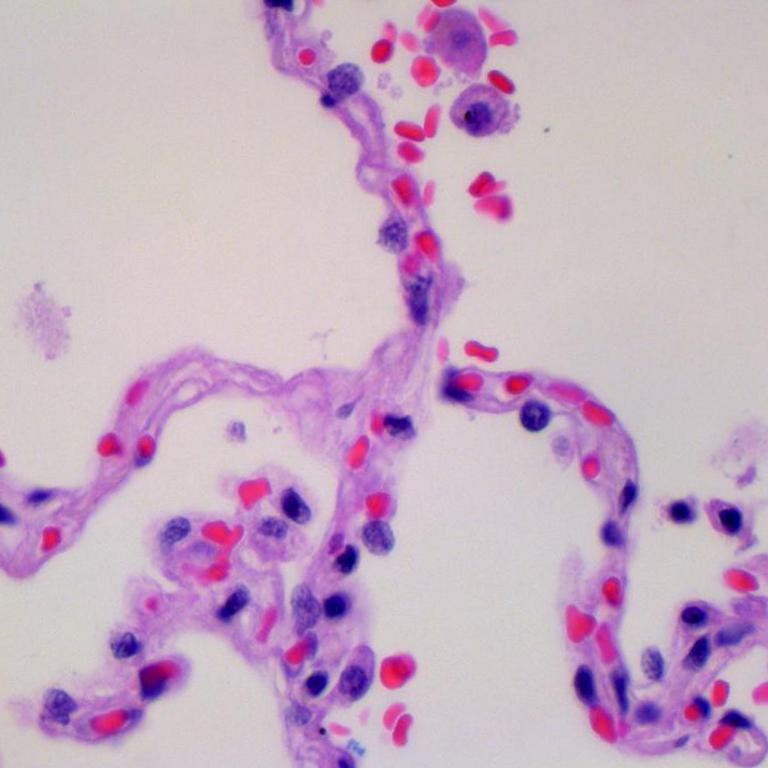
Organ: lung
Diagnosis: benign